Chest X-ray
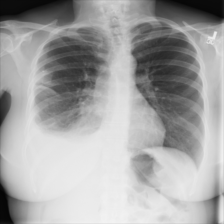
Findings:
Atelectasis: negative
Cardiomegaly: negative
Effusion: positive
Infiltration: negative
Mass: negative
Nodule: negative
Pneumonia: negative
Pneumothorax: negative
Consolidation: negative
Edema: negative
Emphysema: negative
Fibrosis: negative
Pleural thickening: positive
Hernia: negative